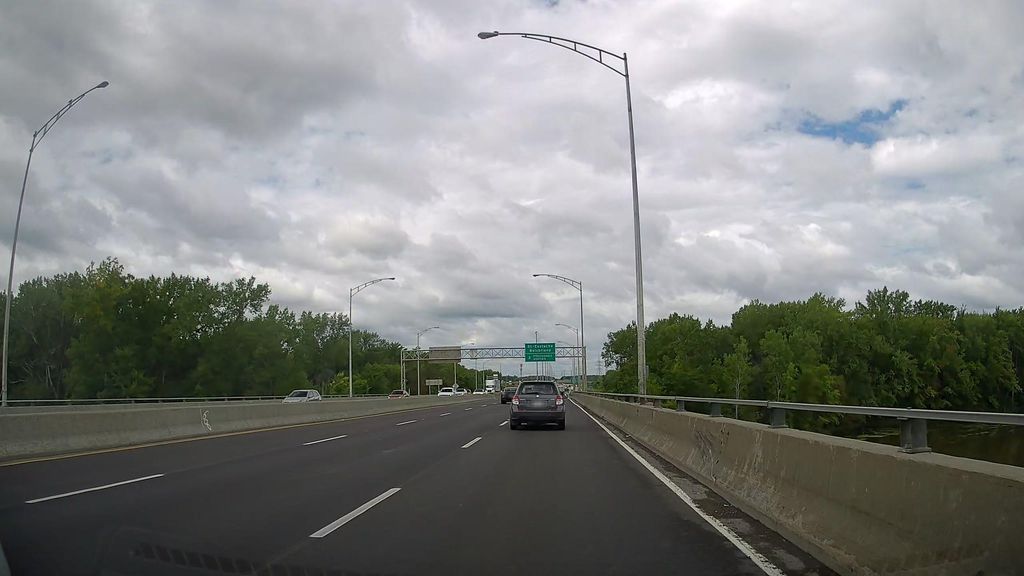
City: montreal